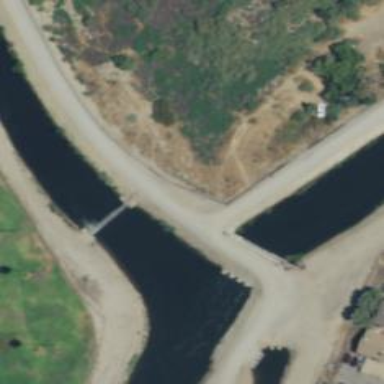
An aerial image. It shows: Dam along waterway.